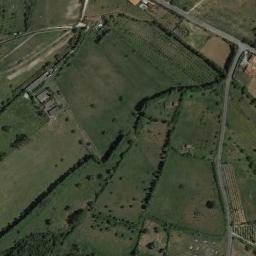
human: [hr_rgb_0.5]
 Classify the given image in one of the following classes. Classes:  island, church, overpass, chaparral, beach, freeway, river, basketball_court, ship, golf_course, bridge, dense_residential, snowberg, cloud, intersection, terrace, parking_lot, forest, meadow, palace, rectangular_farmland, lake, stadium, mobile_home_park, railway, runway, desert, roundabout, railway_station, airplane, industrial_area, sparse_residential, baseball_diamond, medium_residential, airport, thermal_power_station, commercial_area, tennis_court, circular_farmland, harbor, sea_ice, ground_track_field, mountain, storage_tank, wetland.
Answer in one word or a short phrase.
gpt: terrace